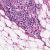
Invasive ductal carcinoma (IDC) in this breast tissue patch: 1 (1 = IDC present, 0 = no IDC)